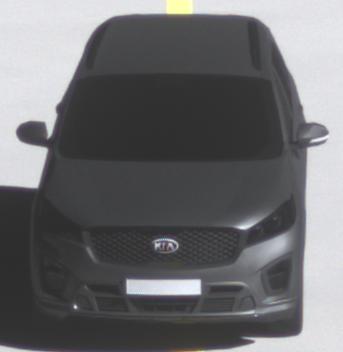
Make: KIA
Model: Sorento 2.2 CRDi
Detailed model: Sorento (UM)
Model produced from: 2015/03
Model produced until: 2017/10
Doors: 5
Color: gray
Road condition: dry road
Daytime: midday
Contrast: high contrast